Interaction volume radius: 5 \u00c5
Interaction volume height: 20 \u00c5
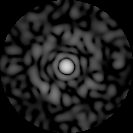
Disorder parameter: 0.8703